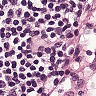
Metastatic tissue present: no